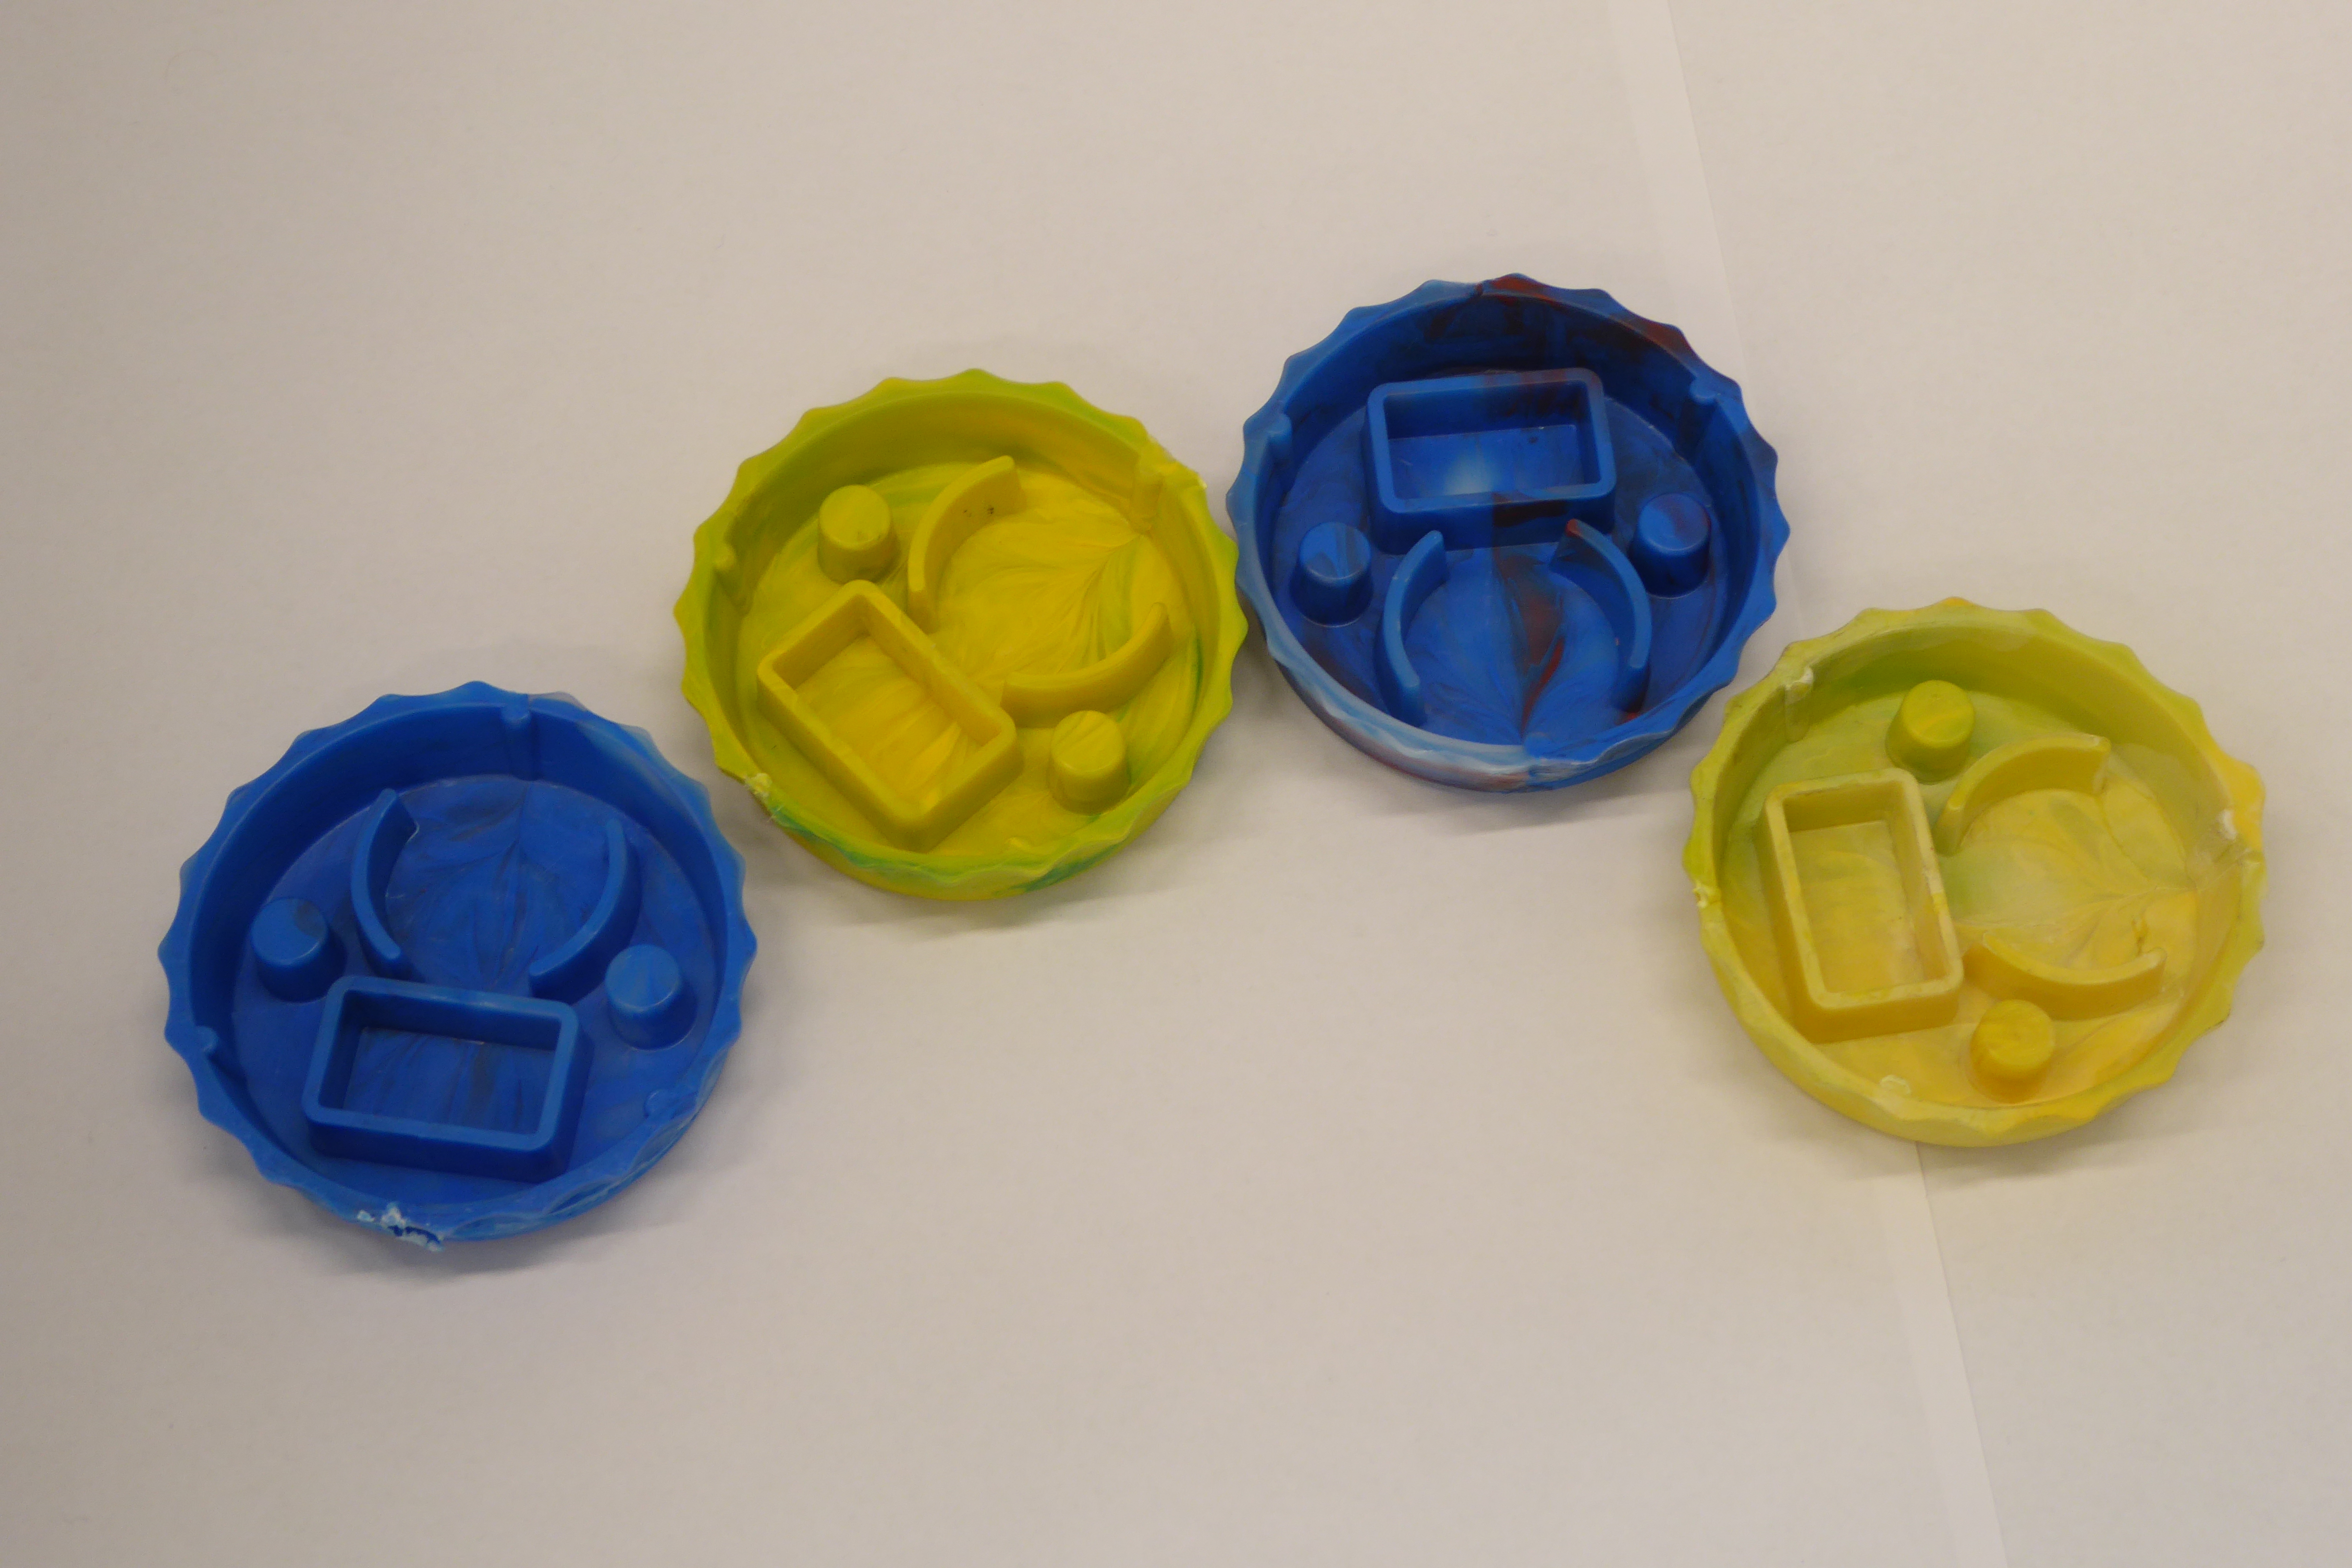
Label: Bottle Opener - Cover